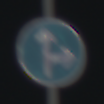
Verkehrszeichen: VorgeschriebeneFahrtrichtungGeradeausOderRechts
Umgebung: Outdoor, Urban
Tageszeit: SunriseSunset
Wetter: PartlyCloudy
Licht: Natural
Jahreszeit: NotSpecified
Kontrast: LowContrast